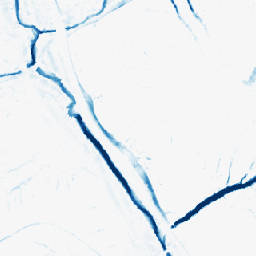
Category: morphological
Decomposition family: morphological
Decomposition parameters: operation: closing
size: 5
Upsampling method: nearest
Upsampling parameters: scale: 8
Upsampling scale: 8